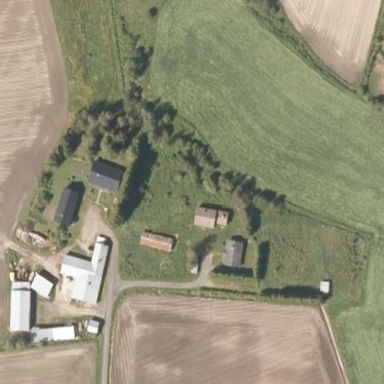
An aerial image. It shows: Farmyard area.